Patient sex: M
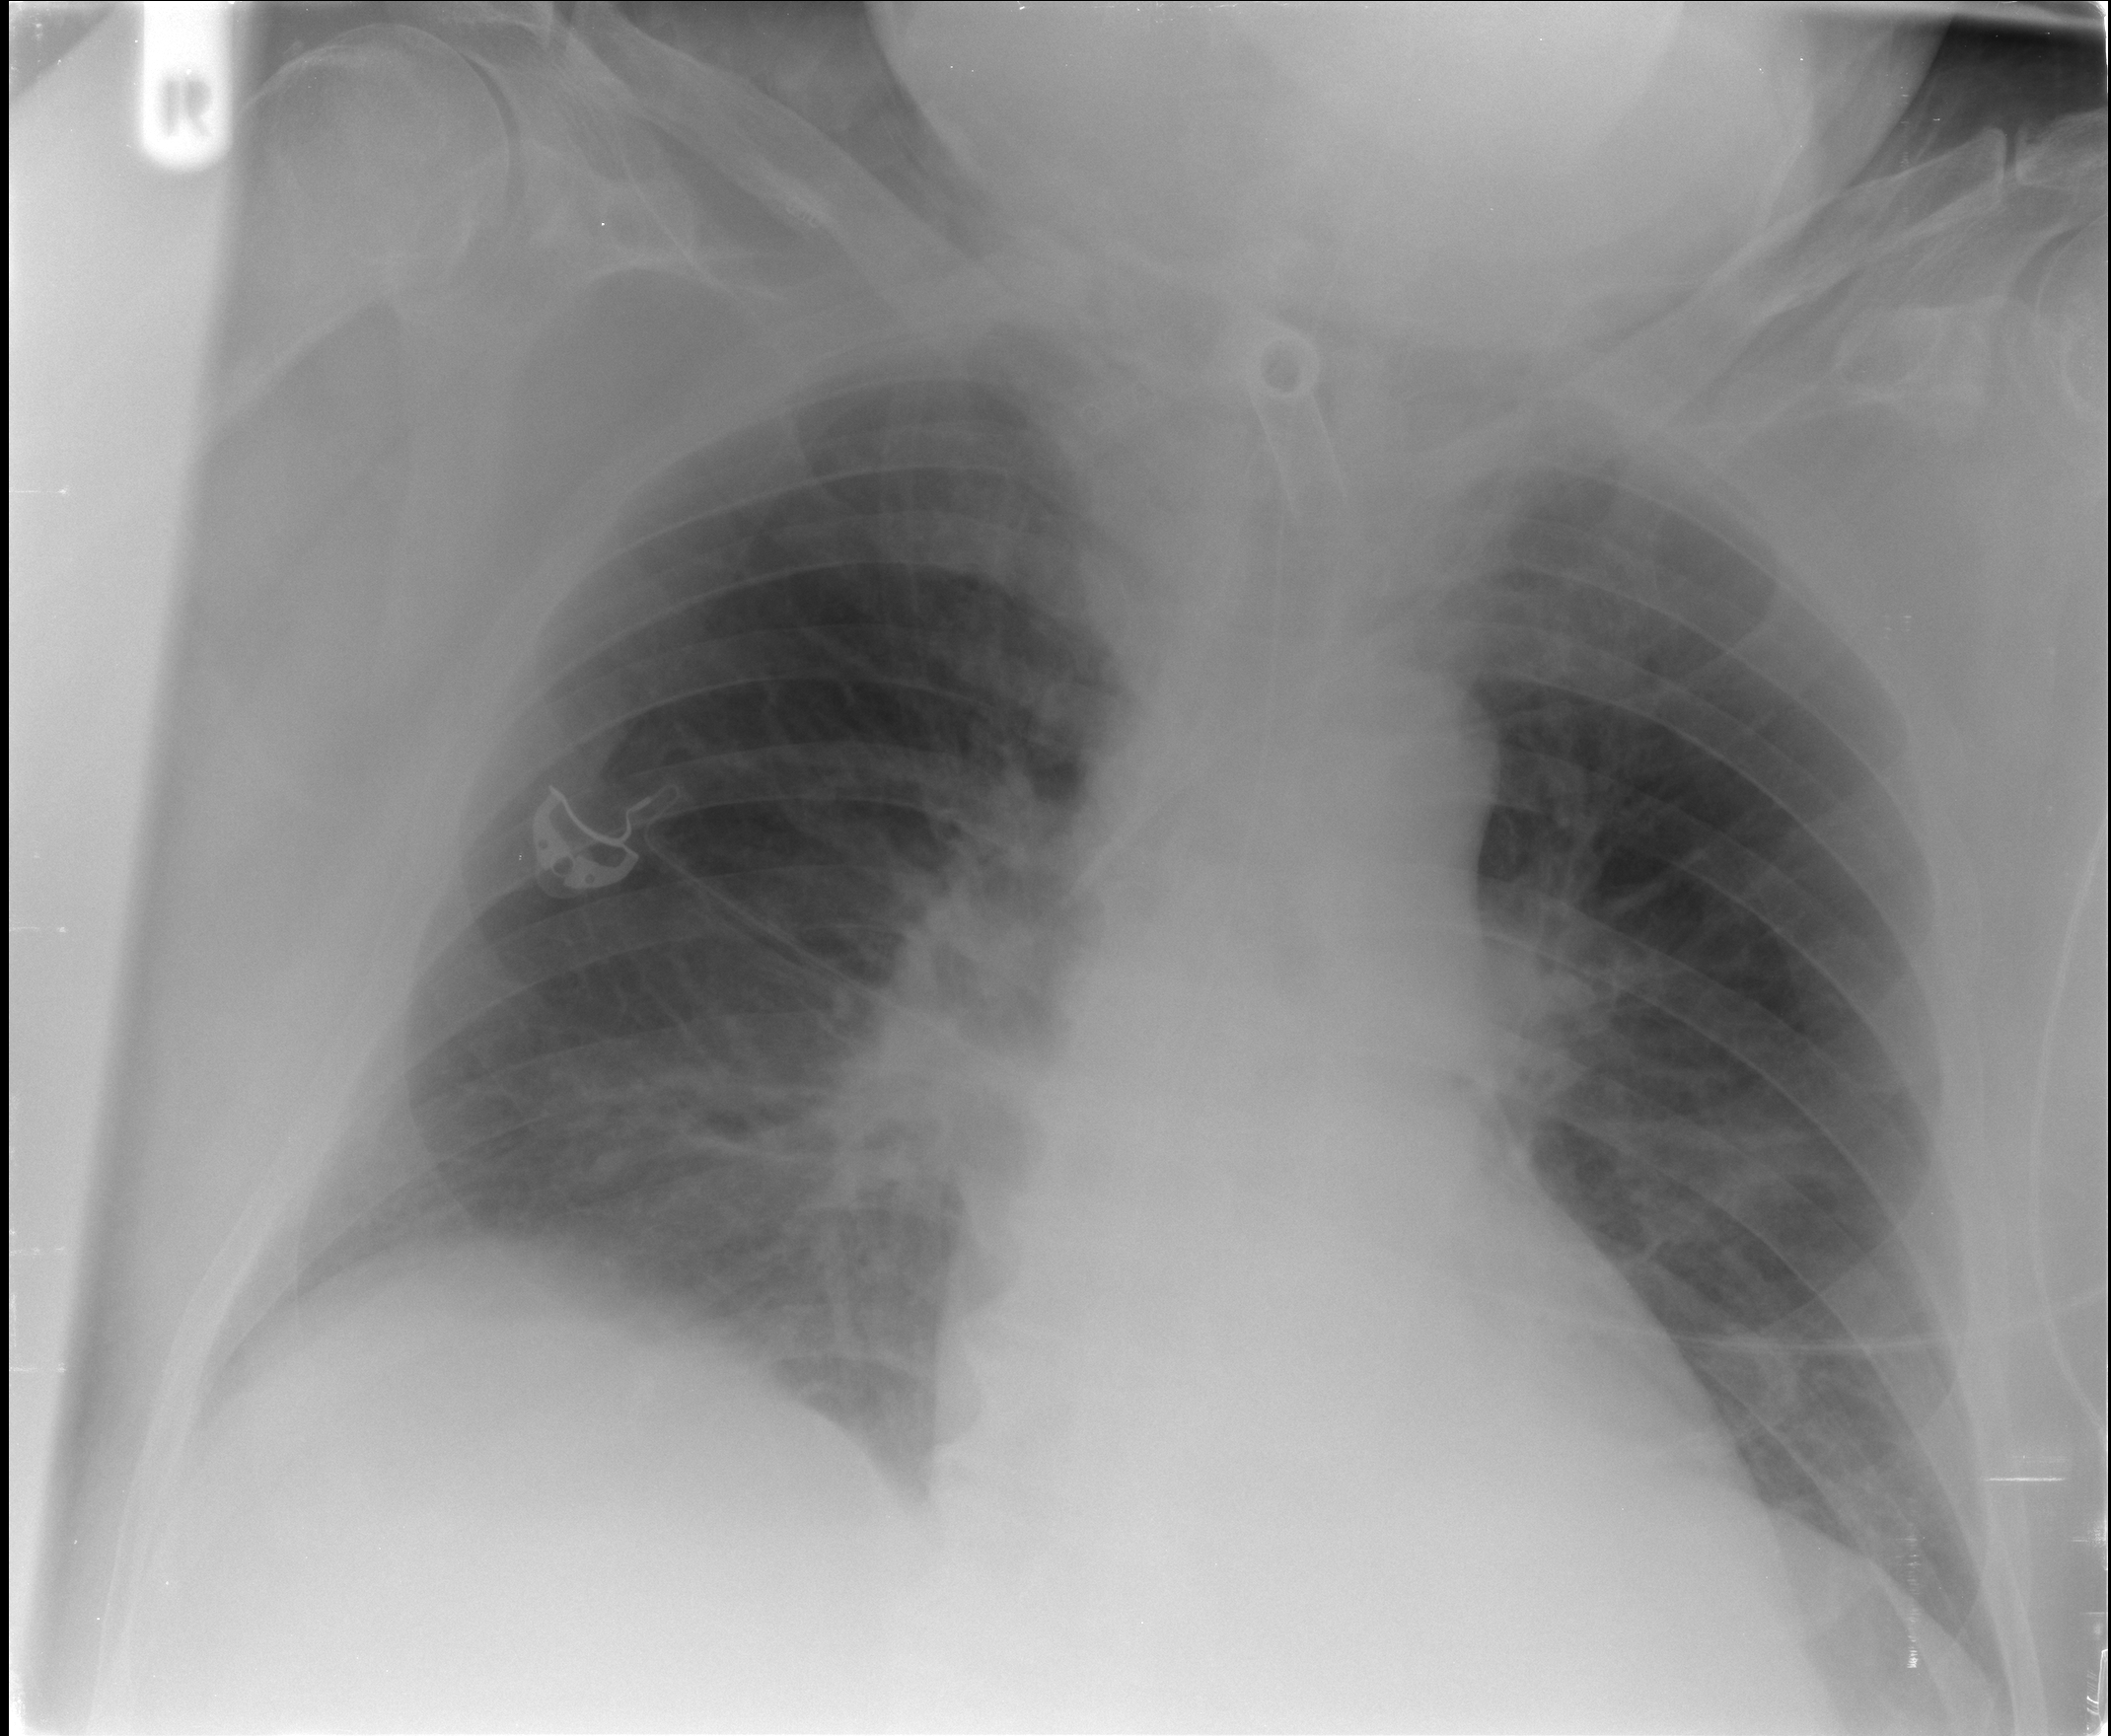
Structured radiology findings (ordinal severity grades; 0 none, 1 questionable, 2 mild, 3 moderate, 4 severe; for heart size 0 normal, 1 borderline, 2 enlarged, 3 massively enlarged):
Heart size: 0
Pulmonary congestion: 1
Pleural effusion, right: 0
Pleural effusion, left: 0
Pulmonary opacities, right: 0
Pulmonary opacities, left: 0
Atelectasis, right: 2
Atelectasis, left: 2